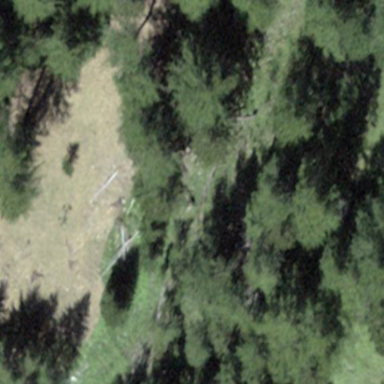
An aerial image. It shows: Forest with mixed leaf types and cycles.